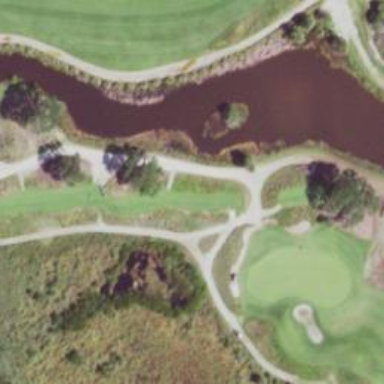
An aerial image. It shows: Path for both roads and golfers.